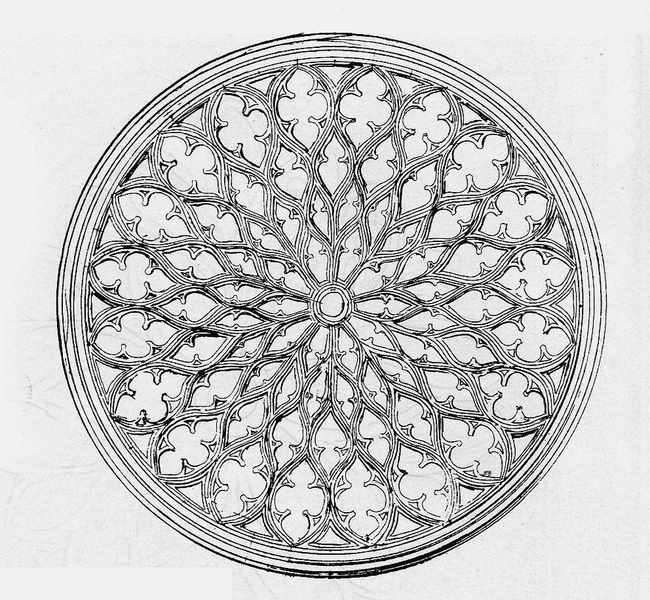
Titel: Kathedrale Notre-Dame, Evreux/Eure
Standort: Evreux (EU - F)
Schlagwörter: weiß, blume, fenster, schwarz, skizze, zeichnung, rose, muster, ornament, architektur, rahmen, blatt, gotik, kreis, rund, relief, grafik, linien, detail, symmetrie, floral, verzierung, eisen, stern, strahlen, symmetrisch, entwurf, kathedrale, rosette, zentrum, mandala, gothik, gothisch, masswerk, kirchenfenster, gleichmäßig, symmetrishc